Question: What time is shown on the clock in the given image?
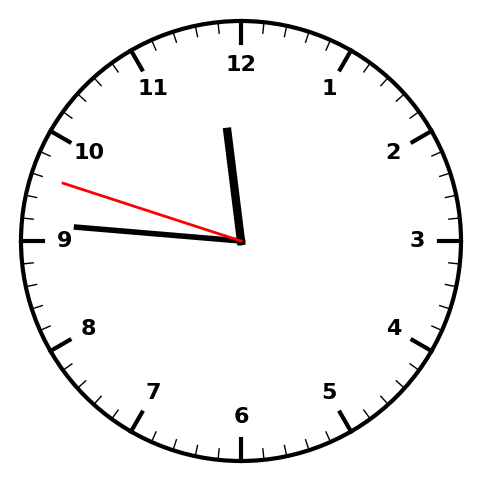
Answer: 11:45:48